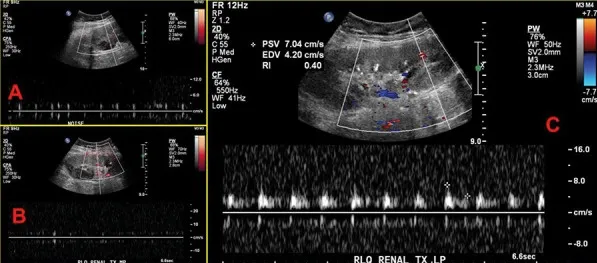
Transplant kidney ultrasound with color Doppler duplex on hospital day 13 revealed no flow detected in the upper and mid poles of transplant kidney allograft. Lower pole parenchyma demonstrates low resistive waveform, which may be related to ischemia (2A: upper pole, 2B: mid pole, and 2C: lower pole).
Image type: radiology (ultrasound)